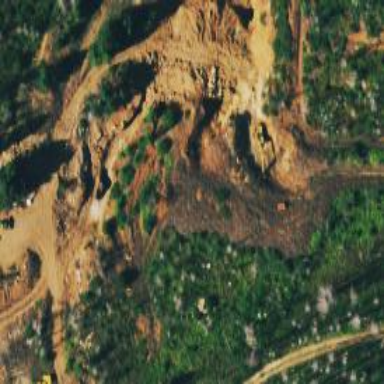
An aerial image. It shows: Quarry area.